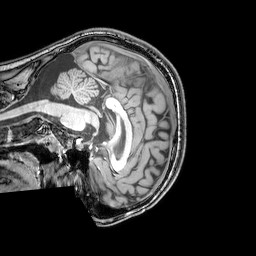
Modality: T1w
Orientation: sagittal
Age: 24
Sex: male
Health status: healthy
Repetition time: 0.081 s
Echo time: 0.037 s